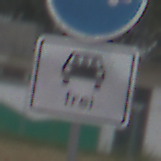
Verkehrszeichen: MehrfachbesetzePersonenkraftwagenFrei
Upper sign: Busssonderstreifen
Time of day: Midday
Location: Outdoor (Suburban)
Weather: Overcast
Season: NotSpecified
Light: Natural